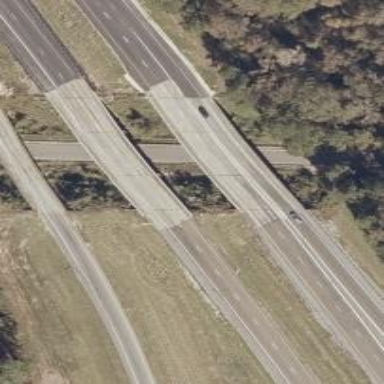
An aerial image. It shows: Viaduct bridge on motorway.